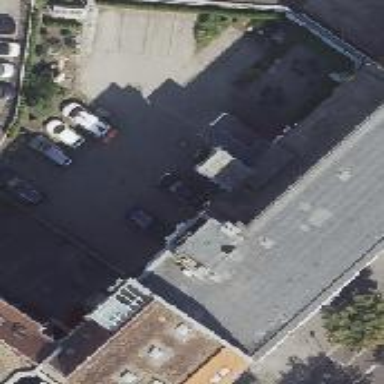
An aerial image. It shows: Building with concrete parking lot. The parking lot may be open-surface one.